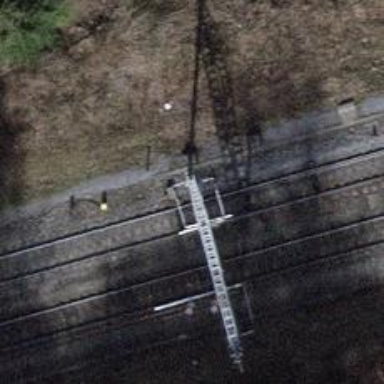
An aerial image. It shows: Railway switch.